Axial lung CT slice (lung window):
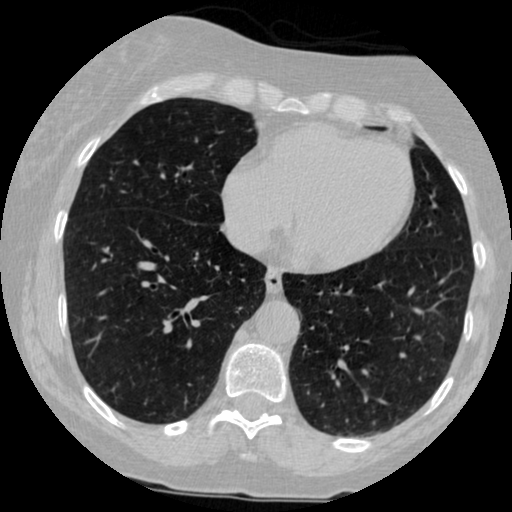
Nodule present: no